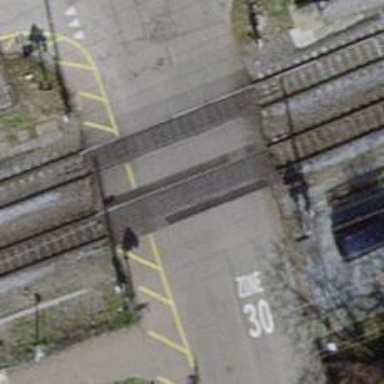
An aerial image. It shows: Level crossing with double half barrier.